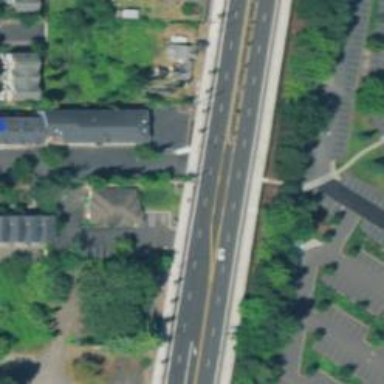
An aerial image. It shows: Secondary road with asphalt surface.